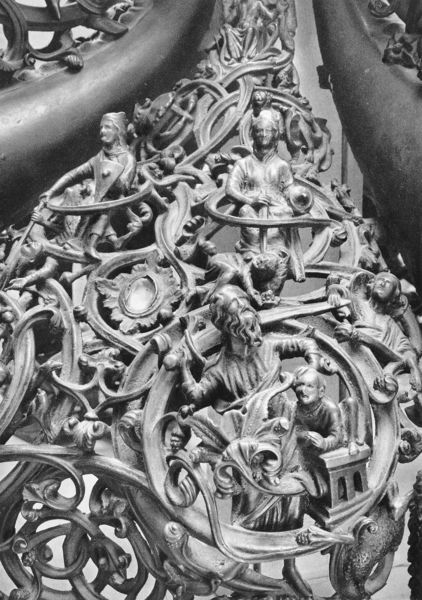
Titel: Trivulzio-Kandelaber (Arbore della vergine)
Künstler: Nikolaus von Verdun
Standort: Mailand, Dom (EU - I)
Schlagwörter: gott, mann, weiß, frauen, mädchen, blume, blumen, frau, grau, männer, schwarz, szene, tür, gebäude, haus, ornament, stein, gitter, kirche, gold, person, gotik, skulptur, statue, türe, figuren, thron, metall, geländer, junge, tor, eisen, schild, messing, medaillon, schwert, schnitzerei, schnörkel, statuen, lilien, stahl, geschmiedet, schlinge, eingefasst, diamant, gewirr, lilinien